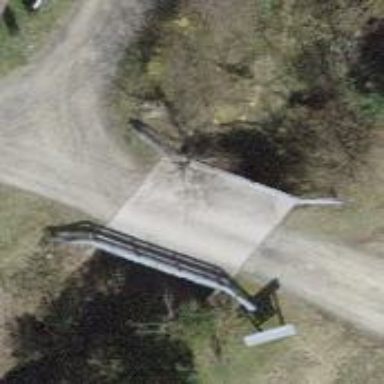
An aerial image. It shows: Culvert tunnel.